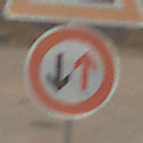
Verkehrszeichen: VorrangDesGegenverkehrs
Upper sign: Arbeitsstelle
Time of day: SunriseSunset
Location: Outdoor (Suburban)
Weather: PartlyCloudy
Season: NotSpecified
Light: Natural